Question: I want to display a character of the Kannada language (used in India). To display it correctly ligation is required. I use the following MFC code:
'''
mi_Font.CreateFontW(85, 0, 0, 0, 500, 0, 0, 0,
DEFAULT_CHARSET, 0, 0, 0, 0, L"Tunga");
'''
'''
HDC h_DC = ::GetDC(m_hWnd);
HFONT h_OldFont = (HFONT)::SelectObject(h_DC, mi_Font);
WCHAR u16_Face[100];
::GetTextFace(h_DC, 100, u16_Face);
if (wcscmp(u16_Face, L"Tunga") != 0)
throw "Invalid font."; // Just assure that the font has been created correctly
WCHAR u16_Glyphs[100] = {0};
GCP_RESULTS k_Results = {0};
k_Results.lStructSize = sizeof(k_Results);
k_Results.lpGlyphs = u16_Glyphs;
k_Results.nGlyphs = 100;
const WCHAR* u16_Str = L"
95
CD
95
BE"; // Kannada
int s32_Len = (int)wcslen(u16_Str);
GetCharacterPlacement(h_DC, u16_Str, s32_Len, 0, &k_Results, GCP_LIGATE);
ExtTextOut(h_DC, 0, 0, ETO_GLYPH_INDEX, NULL, u16_Glyphs, k_Results.nGlyphs, NULL);
SelectObject(h_DC, h_OldFont);
::ReleaseDC(m_hWnd, h_DC);
'''
This code works perfectly on Windows 7. But on Windows XP the flag GCP_LIGATE has no effect. (On Windows 7 it even works without that flag!)

To assure that the font is not the problem I copied the same font file (Tunga.ttf) to both computers.
The problem is in 'GetCharacterPlacement()'.
On XP it returns the glyph indices 66,114,66,101 (no ligation)
On Win7 it returns 144,101,180 (ligated)
I cannot believe that Windows XP is not able to display Kannada correctly because 'GetCharacterPlacement()' has already been introduced in Windows 2000!
And when I manually enter the values into k_Result:
'''
u16_Glyphs[0] = 144;
u16_Glyphs[1] = 101;
u16_Glyphs[2] = 180;
k_Results.nGlyphs = 3;
'''
'ExtTextOut()' shows the correct glyph also on XP.
When I check the return value from 'GetFontLanguageInfo(h_DC)' I get on both operating systems the same value: 0x40000.
Has anybody experience with this API ?
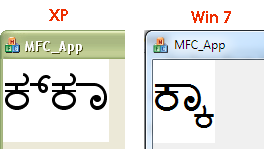
Answer: I investigated much more about GetCharacterPlacement() and other GDI functions.
Apart from the fact that ligatures are not displayed correctly on Windowx XP there are SEVERE bugs in this function even on Windows 7. One of them is that the return value which should contain the width and height of the drawn character is completely wrong for some characters.
The weird thing is that Windows paints the background color (white in my screenshots above) correctly but the function does not always return this same area. For some ligatures that are 170 pixels wide it returns the completely wrong value 93.
Also the Delta-X values that may be requested via GCP_RESULTS.lpDx may be totally wrong in some cases although the glyph is painted correctly.
And lastly when some font is drawn in italic the function returns exactly the same coordinates as if it were drawn regular although the italic is wider.
I also tested 'GetTextExtentPoint32()', 'GetTextExtentPointI()' and 'DrawText(...DT_CALCRECT)'. They all return the same wrong width.
Example:
When you draw the character "T" in italic all these functions return a width of 35 pixels. As you can measure yourself in the screenshot below the real with is 64 pixels. The 35 pixels are correct for the regular character. The italic style is simply ignored. This also applies to Windows 7.
If you test thoroughly with lots of fonts and languages like Telugu o Kannada you will find cases were they return bullshit.
Now I understand why the Java Virtual machine does not use any of the Windows API to draw text. If you study the source code of Java you will find that they load the TTF files directly and do all the calculation and drawing stuff with their own code.
I found this in the MSDN blog: